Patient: sex F, age 60
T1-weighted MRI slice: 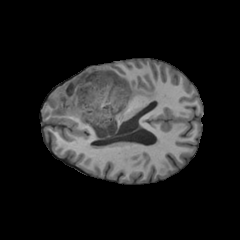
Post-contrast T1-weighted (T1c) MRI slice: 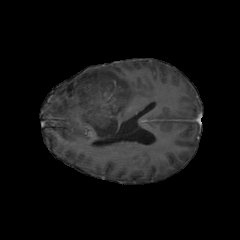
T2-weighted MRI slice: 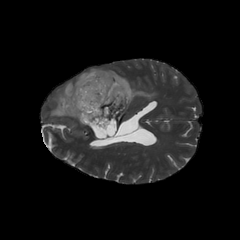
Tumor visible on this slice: yes
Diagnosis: Astrocytoma, IDH-mutant
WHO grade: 3